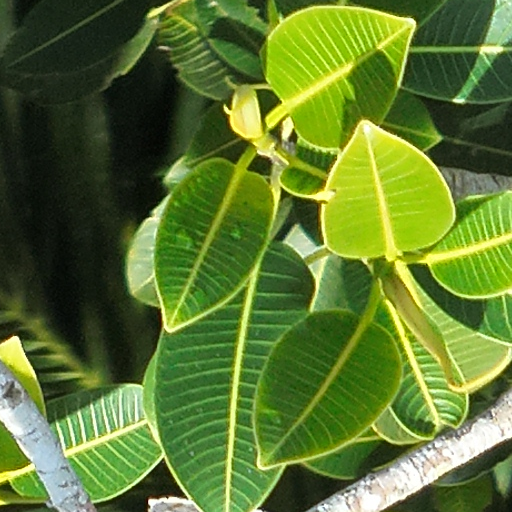
Species: Ficus insipida
GBIF accepted scientific name: Ficus insipida
Crown area (m\u00b2): 315.367